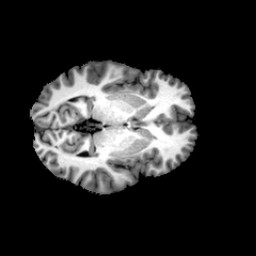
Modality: T1w
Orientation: axial
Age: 19
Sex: female
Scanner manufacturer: philips
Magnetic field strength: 3 T
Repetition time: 0.0082 s
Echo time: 0.0037 s